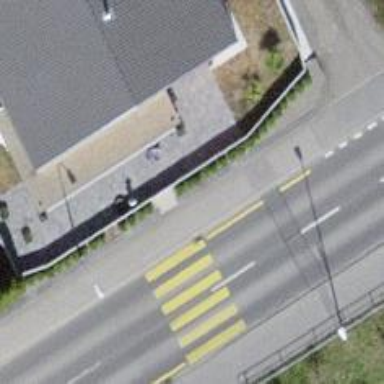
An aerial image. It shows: Kerb barrier.